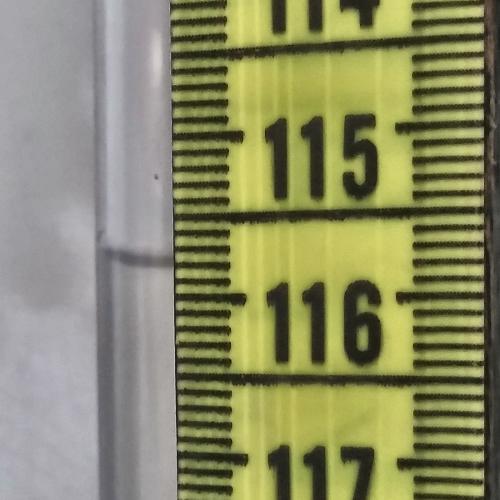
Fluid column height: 115.8 cm